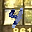
Label: 4